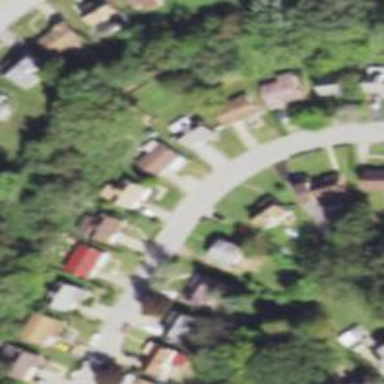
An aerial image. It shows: Driveway.